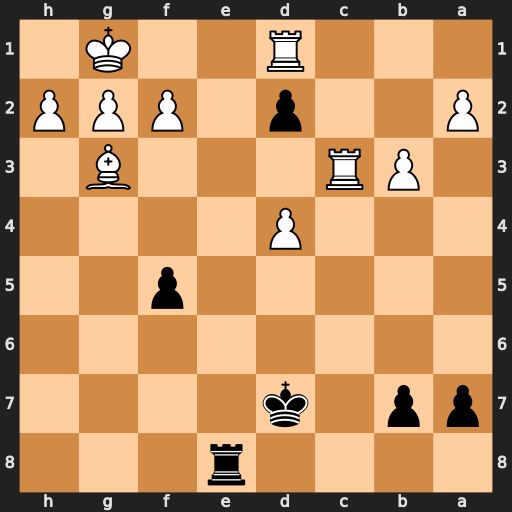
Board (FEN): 4r3/pp1k4/8/5p2/3P4/1PR3B1/P2p1PPP/3R2K1
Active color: b
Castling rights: -
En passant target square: -
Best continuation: Re1+ Rxe1 dxe1=Q#